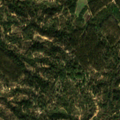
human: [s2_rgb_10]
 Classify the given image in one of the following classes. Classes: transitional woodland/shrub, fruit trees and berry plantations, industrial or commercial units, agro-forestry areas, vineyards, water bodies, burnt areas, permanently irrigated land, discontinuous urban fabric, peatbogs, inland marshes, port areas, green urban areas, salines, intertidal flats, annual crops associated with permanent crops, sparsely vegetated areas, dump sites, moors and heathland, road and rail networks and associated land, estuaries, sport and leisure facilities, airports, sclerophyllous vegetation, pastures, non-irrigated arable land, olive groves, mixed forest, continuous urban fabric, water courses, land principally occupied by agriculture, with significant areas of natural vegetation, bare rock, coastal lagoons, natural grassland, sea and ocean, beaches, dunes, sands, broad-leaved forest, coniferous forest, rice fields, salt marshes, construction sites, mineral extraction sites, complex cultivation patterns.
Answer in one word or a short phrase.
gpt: vineyards, mixed forest